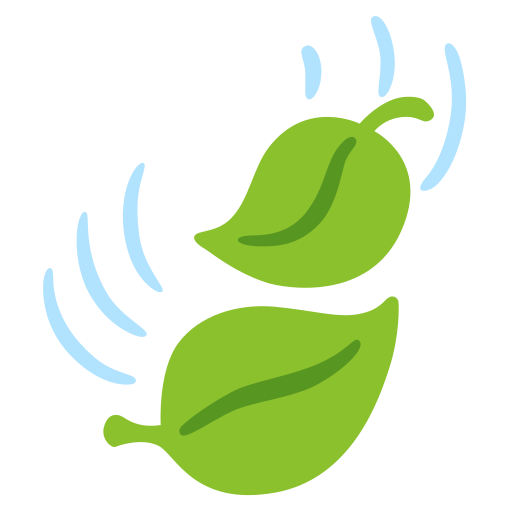
Emoji: 🍃